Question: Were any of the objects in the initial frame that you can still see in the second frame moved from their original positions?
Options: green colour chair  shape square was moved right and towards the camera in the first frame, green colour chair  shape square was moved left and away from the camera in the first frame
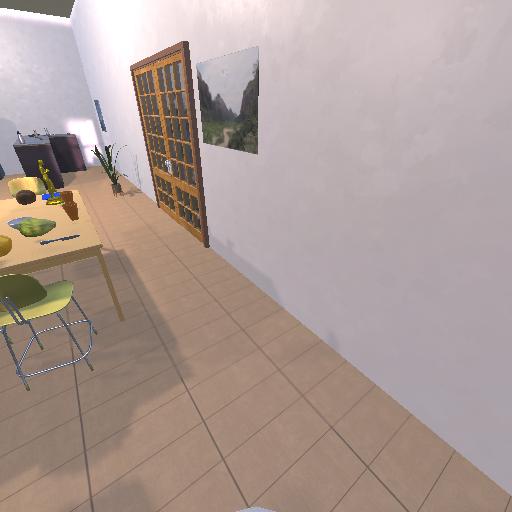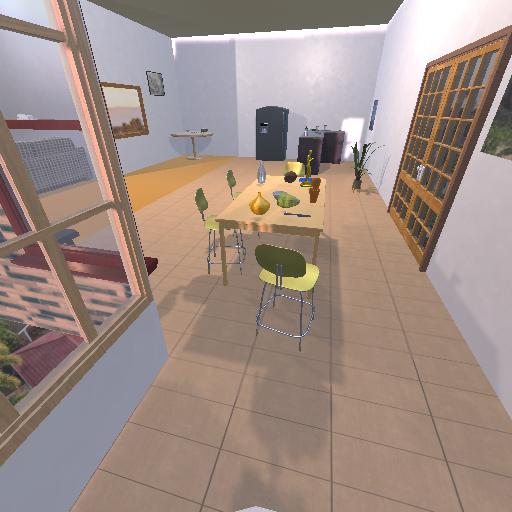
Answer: green colour chair  shape square was moved right and towards the camera in the first frame